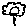
Label: flower